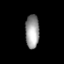
Tissue: prostate
Cell type: T cells
Senescence score: 0.8902
Nuclear area (px): 455
Mean DAPI intensity: 153.626